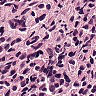
Metastatic tissue present: yes